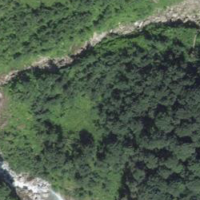
EUNIS habitat code: 43
Species observed at this site:
Saxifraga paniculata